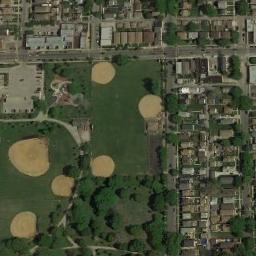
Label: baseball_diamond